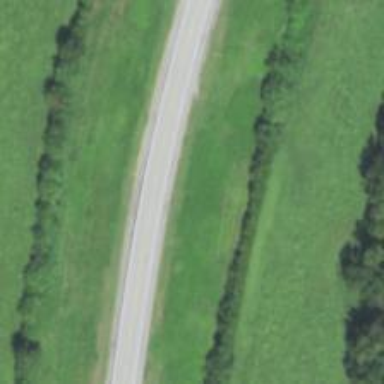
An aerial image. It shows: Secondary road.